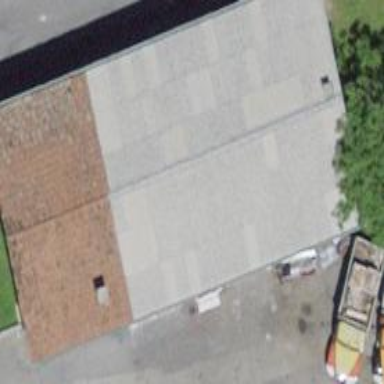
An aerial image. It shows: Industrial building.